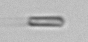
Label: fiber